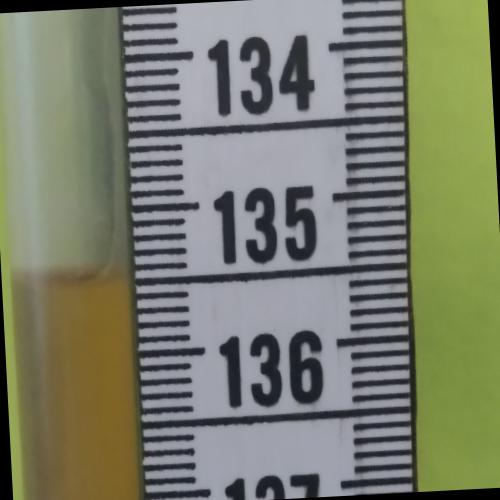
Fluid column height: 135.5 cm